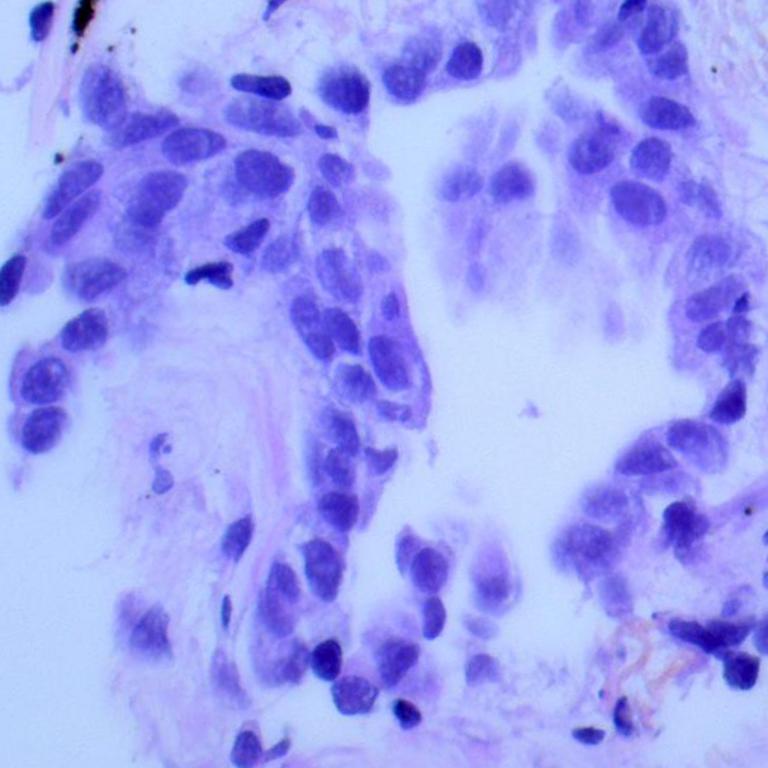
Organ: lung
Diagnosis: adenocarcinomas